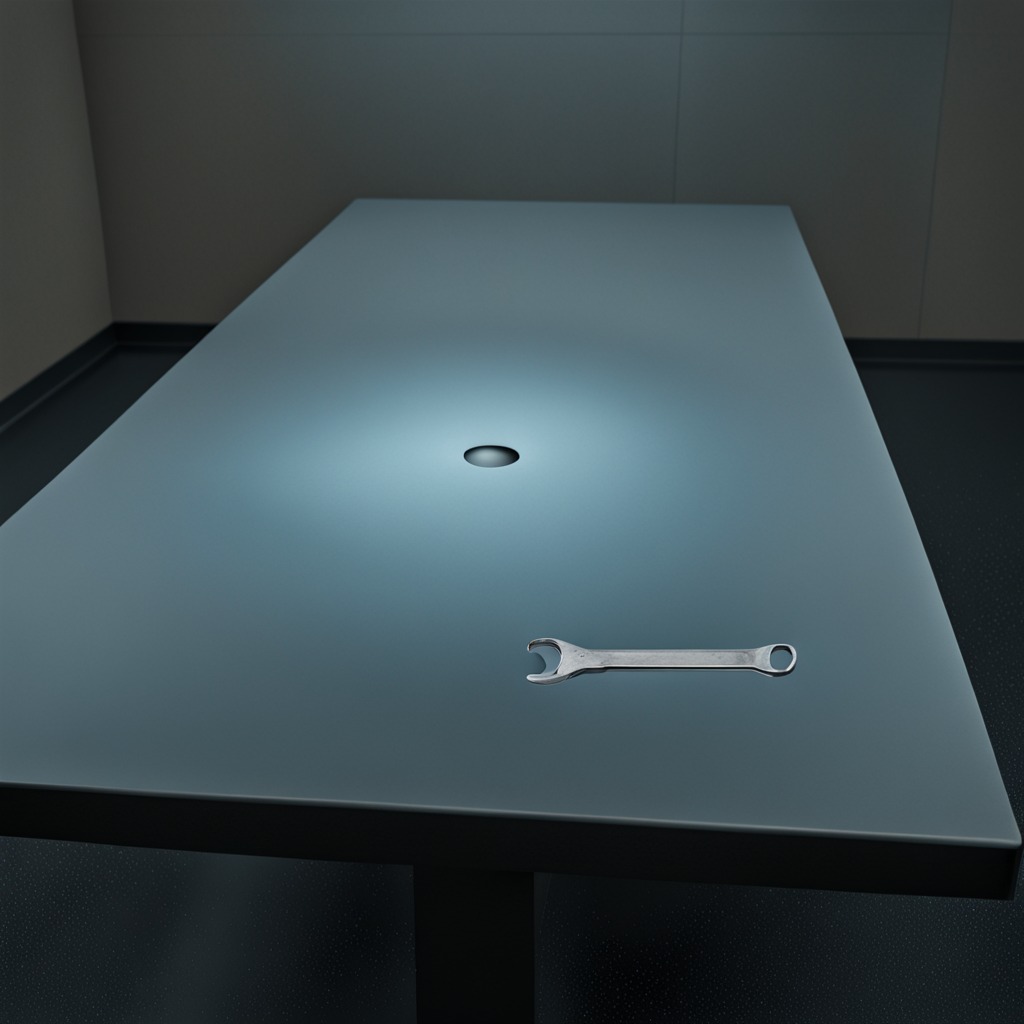
A wrench is lying on a clean empty table in a railway signal maintenance room.